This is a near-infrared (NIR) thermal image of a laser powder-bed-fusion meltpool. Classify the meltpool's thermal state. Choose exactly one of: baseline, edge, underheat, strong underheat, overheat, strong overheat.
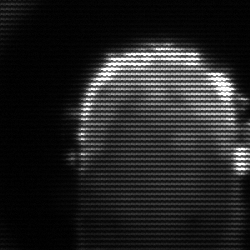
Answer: baseline